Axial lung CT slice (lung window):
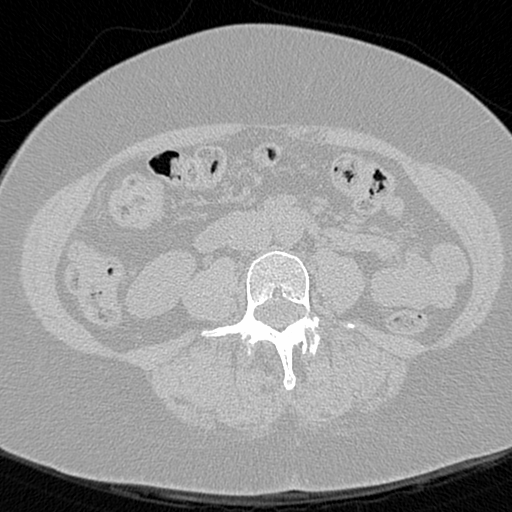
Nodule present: no